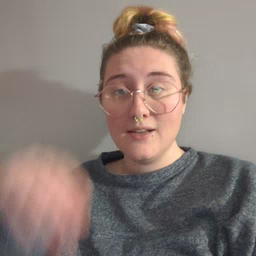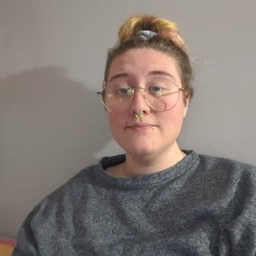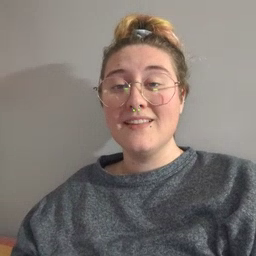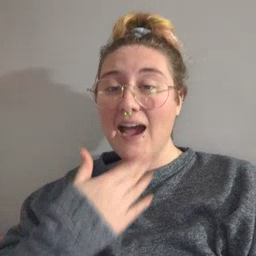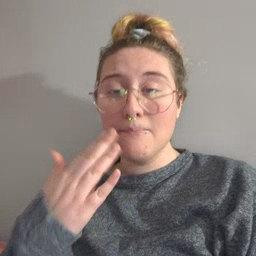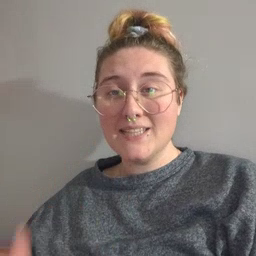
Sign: napkin